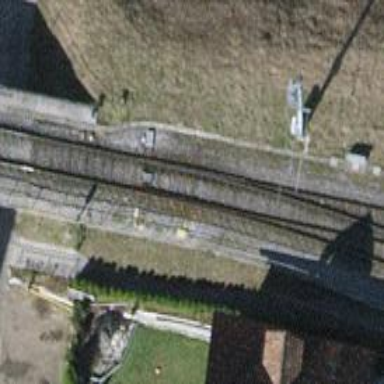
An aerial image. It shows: Railway switch.